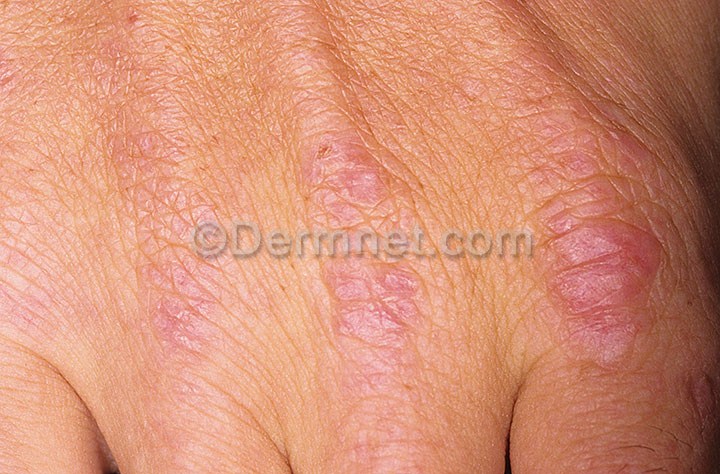
Disease: Lupus and other Connective Tissue diseases